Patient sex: M
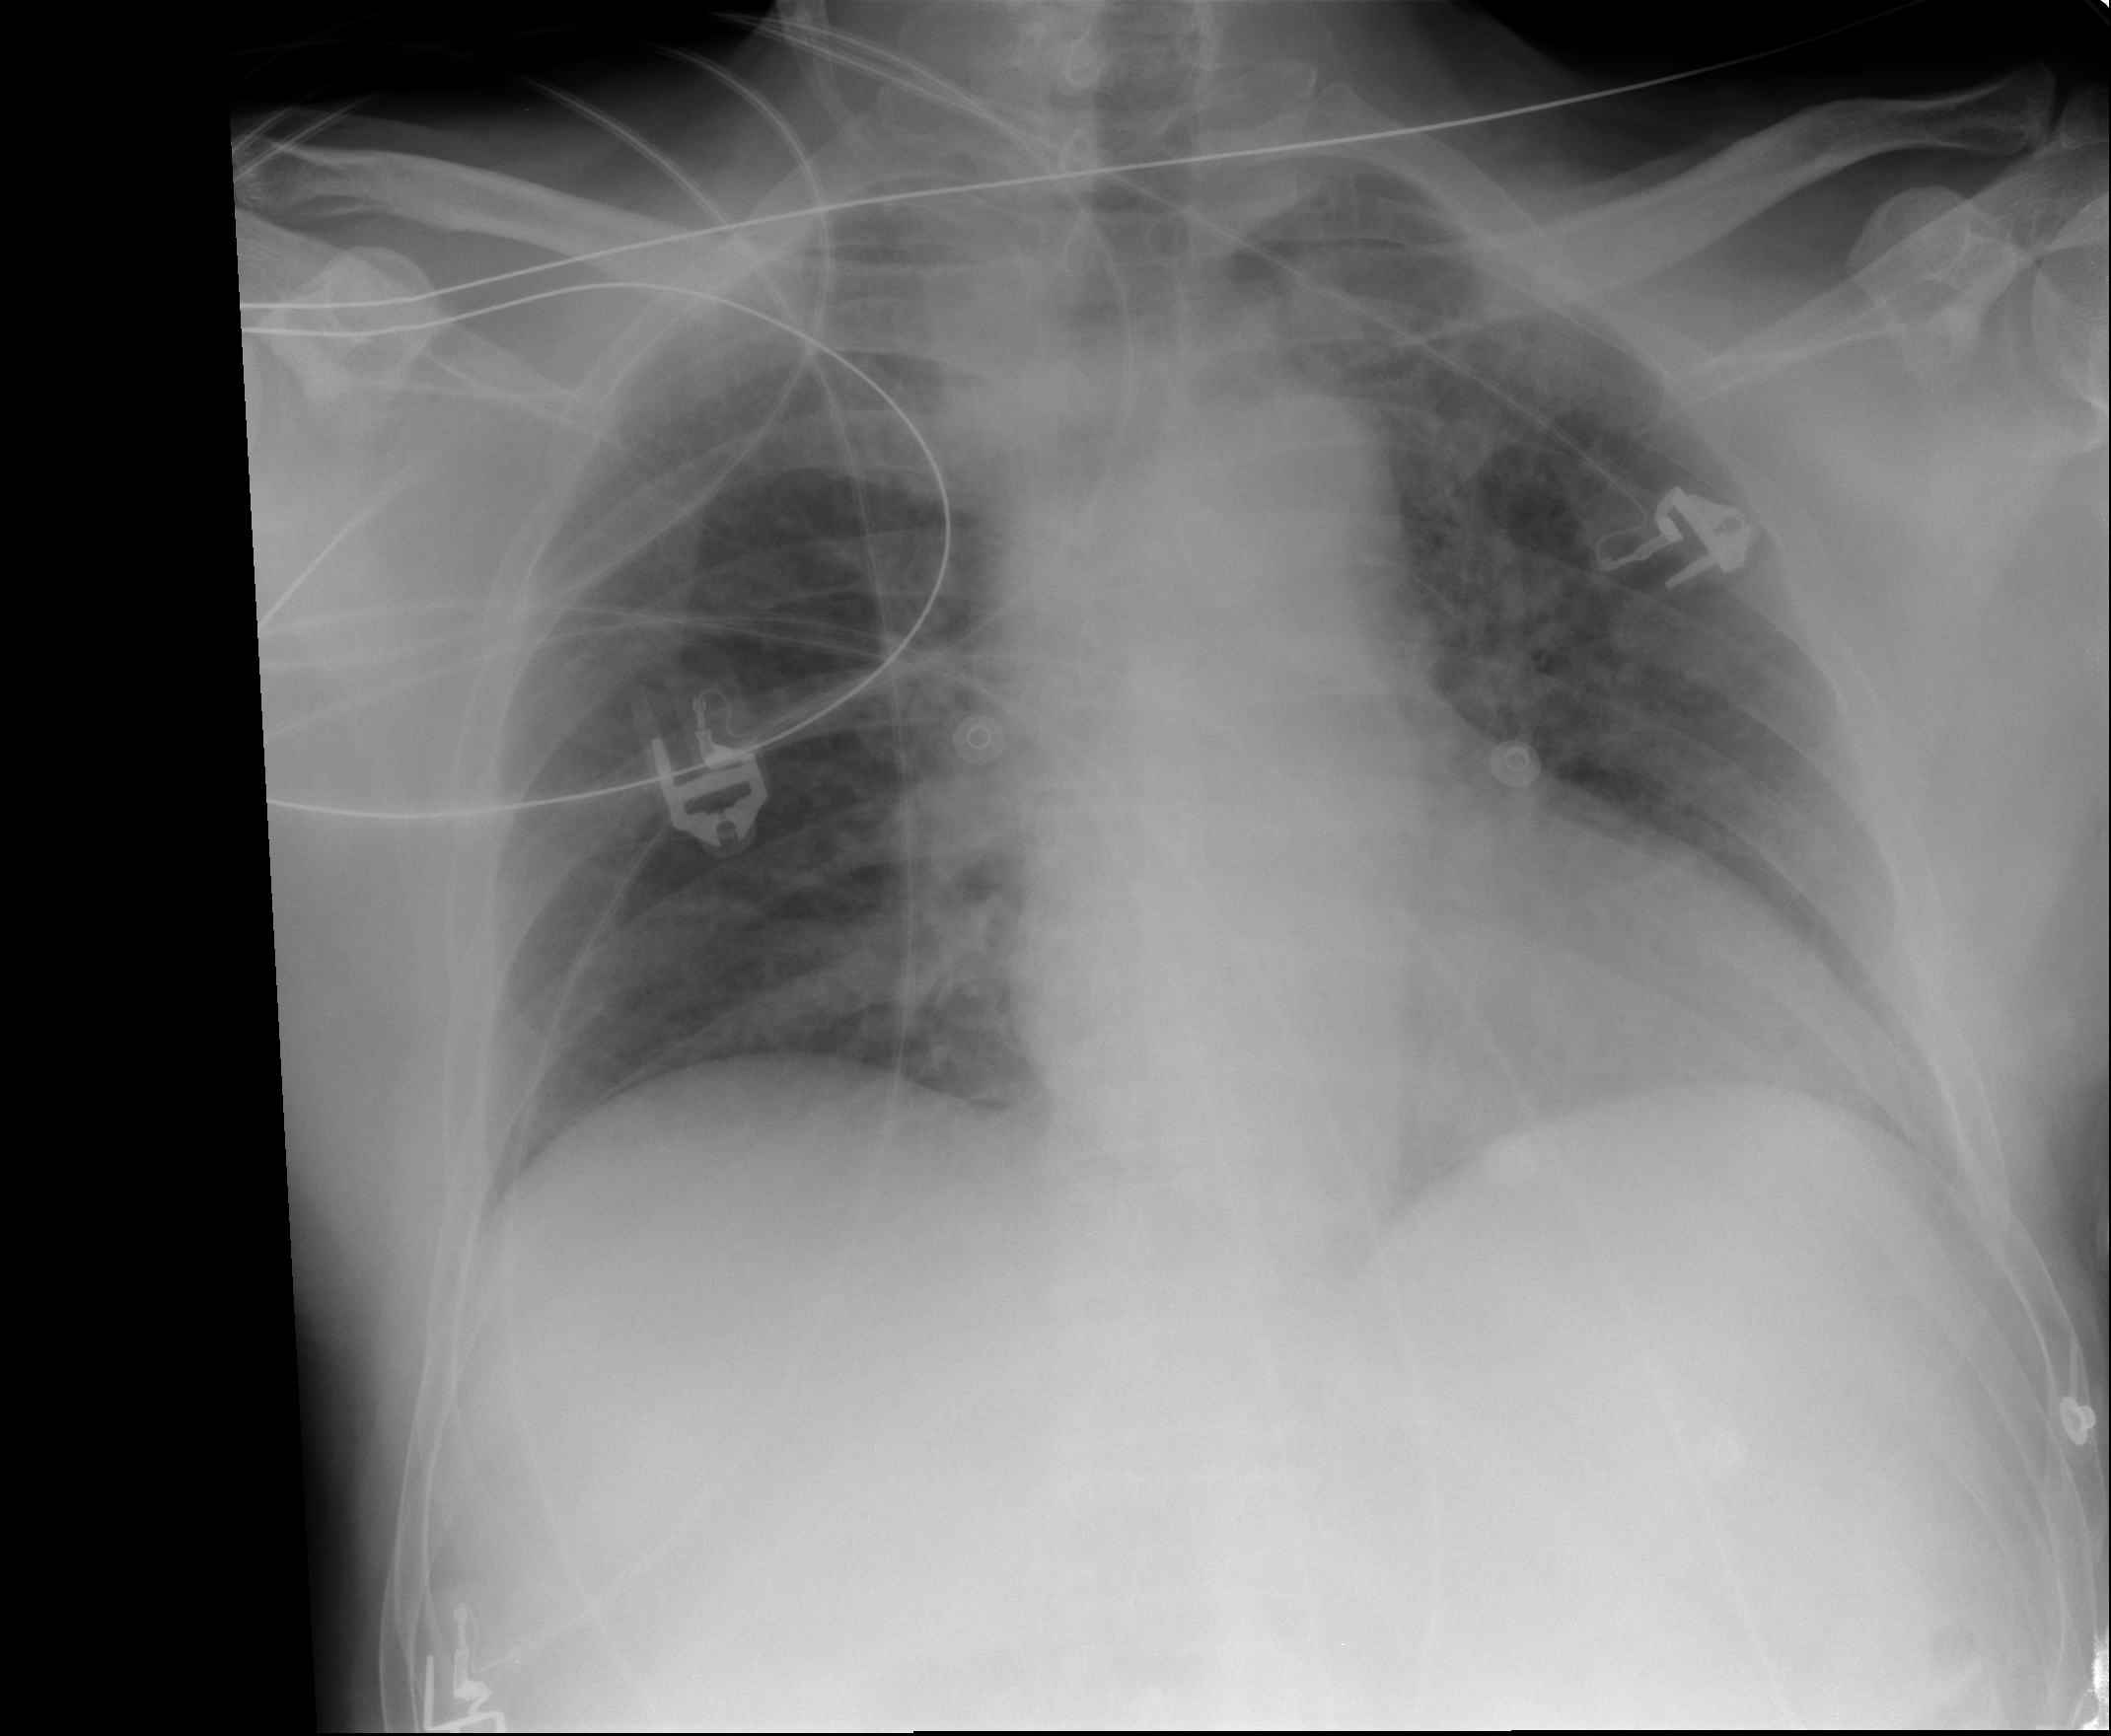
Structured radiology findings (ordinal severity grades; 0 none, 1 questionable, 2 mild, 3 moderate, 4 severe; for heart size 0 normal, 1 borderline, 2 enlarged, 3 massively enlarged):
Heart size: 1
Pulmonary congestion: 2
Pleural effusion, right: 0
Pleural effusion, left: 0
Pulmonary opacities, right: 0
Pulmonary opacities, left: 0
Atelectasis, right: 0
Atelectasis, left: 0